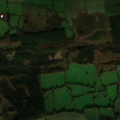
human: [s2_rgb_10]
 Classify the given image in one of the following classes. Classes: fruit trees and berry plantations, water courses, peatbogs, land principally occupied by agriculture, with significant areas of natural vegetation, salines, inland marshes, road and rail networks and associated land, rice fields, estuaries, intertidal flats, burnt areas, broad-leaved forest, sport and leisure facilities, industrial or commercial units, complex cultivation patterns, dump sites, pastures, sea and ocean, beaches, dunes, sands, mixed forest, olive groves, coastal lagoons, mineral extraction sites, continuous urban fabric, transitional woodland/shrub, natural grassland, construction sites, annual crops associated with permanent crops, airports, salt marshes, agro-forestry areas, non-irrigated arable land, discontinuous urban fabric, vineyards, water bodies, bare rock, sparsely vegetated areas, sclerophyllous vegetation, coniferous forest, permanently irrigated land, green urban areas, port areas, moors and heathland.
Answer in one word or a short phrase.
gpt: pastures, broad-leaved forest, coniferous forest